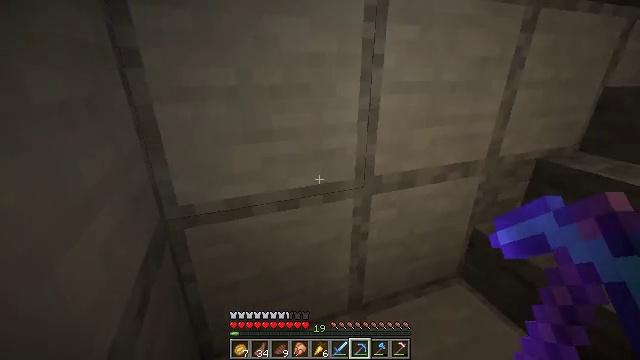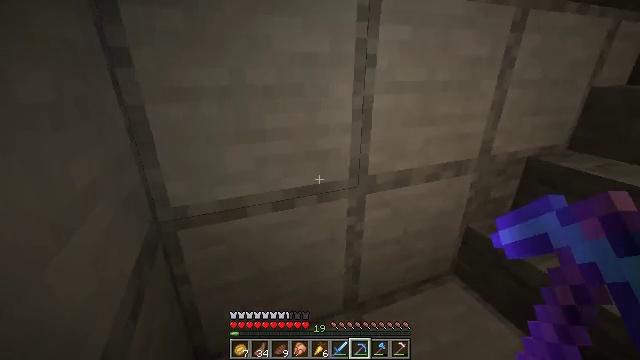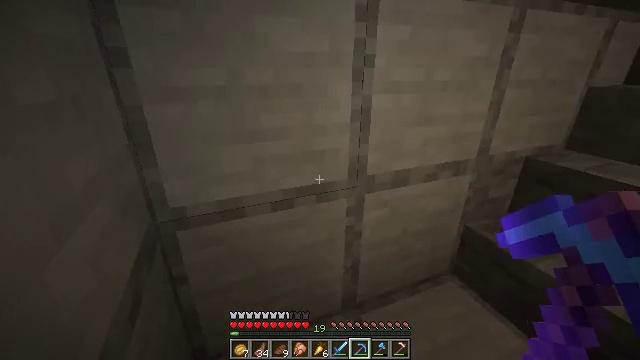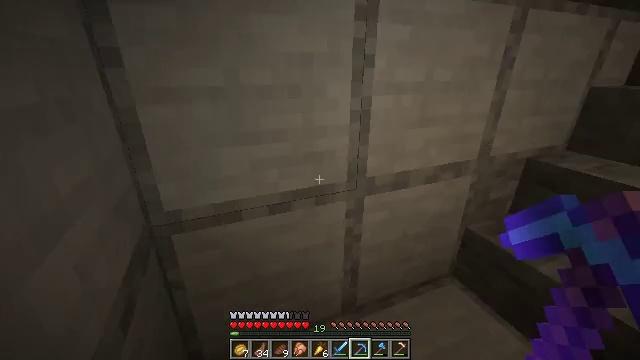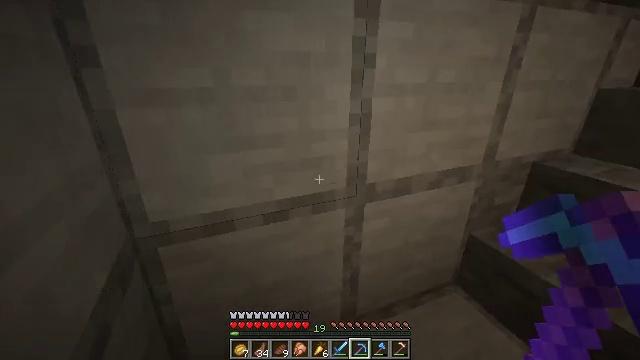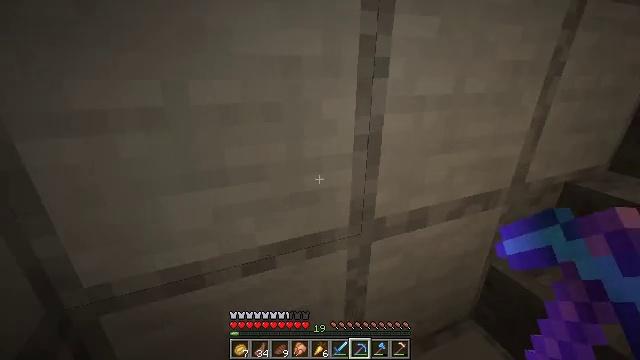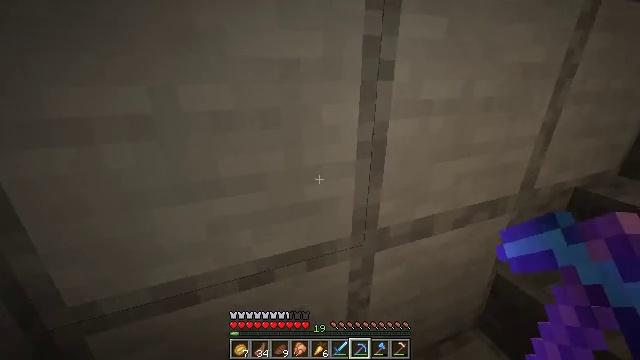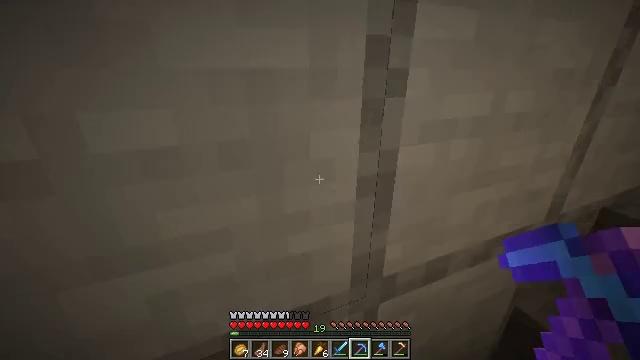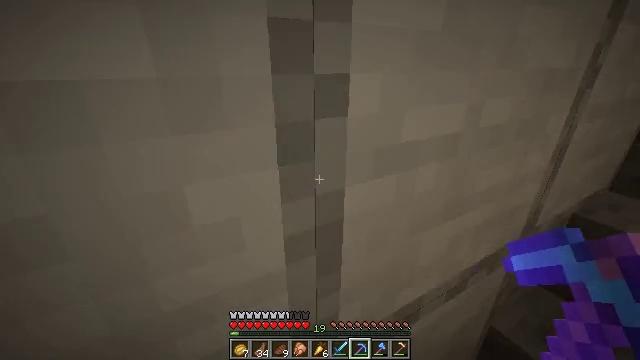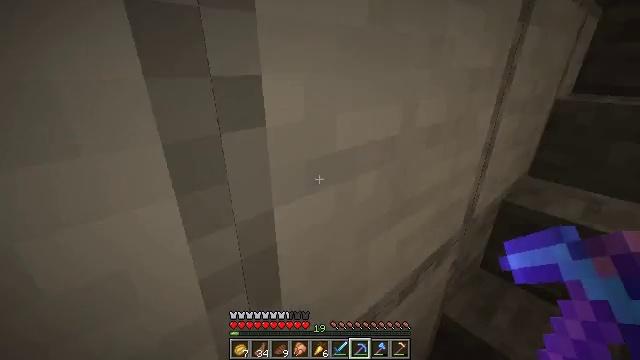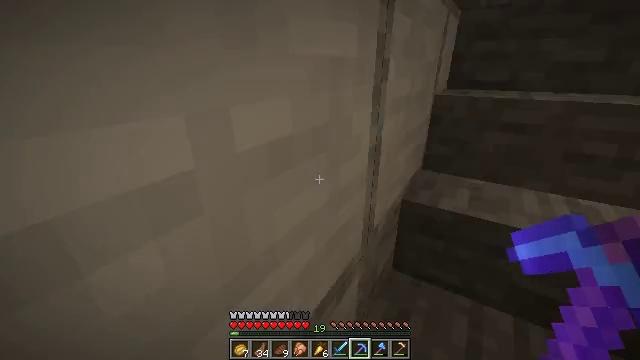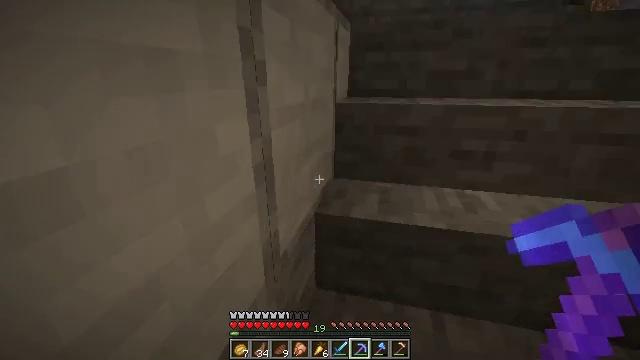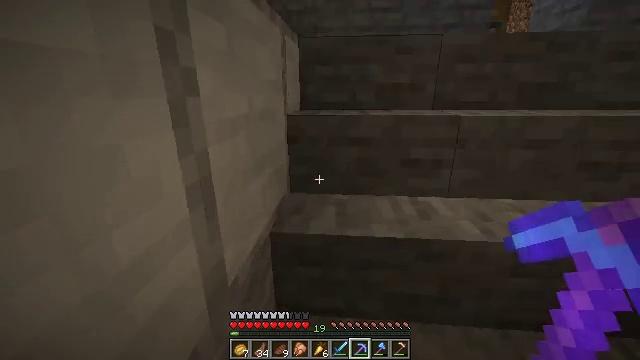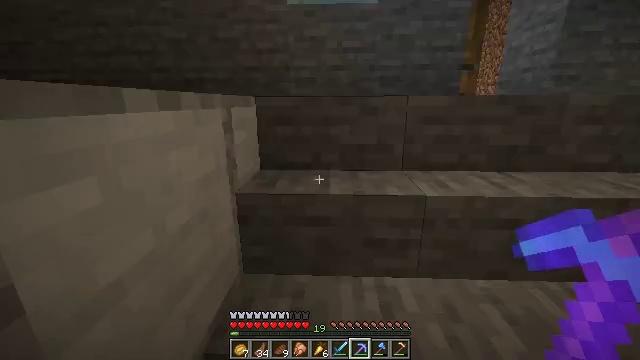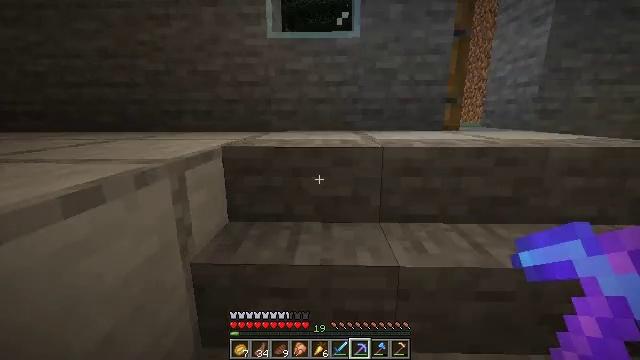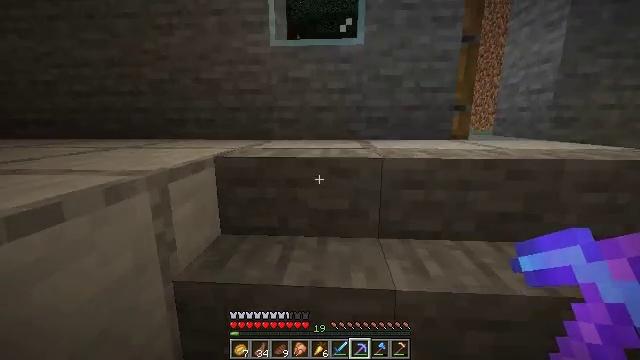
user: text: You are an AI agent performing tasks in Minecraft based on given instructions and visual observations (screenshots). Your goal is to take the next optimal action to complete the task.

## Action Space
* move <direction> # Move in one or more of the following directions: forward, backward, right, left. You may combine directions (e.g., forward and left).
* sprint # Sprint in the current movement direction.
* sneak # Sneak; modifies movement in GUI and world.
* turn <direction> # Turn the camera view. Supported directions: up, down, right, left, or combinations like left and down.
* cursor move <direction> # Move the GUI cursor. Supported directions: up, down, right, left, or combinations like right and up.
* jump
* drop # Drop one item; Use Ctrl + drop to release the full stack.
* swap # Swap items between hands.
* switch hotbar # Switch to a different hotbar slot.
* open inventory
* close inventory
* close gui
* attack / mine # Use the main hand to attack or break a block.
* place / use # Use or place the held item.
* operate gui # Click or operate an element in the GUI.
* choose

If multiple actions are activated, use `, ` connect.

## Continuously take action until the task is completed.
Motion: motion action
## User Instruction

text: Get wheat from the farmland.
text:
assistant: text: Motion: turn right
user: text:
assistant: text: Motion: no_op
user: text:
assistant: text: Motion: move forward
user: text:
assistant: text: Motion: move forward
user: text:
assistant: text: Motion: move forward
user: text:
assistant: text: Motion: move forward
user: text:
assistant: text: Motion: move forward and move right, turn right
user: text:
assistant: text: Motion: move forward and move right, turn right
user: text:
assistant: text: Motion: move forward and move right, turn right
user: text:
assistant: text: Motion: move forward and move right, turn right
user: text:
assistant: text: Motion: move forward and move right, turn right and up
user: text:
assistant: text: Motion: move forward and move right, turn right and up
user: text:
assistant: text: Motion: move forward and move right, turn right and up
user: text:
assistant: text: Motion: move forward and move right, turn right and up
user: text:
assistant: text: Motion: move forward and move right, turn left and up
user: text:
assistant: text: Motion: move forward and move right
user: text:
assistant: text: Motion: move forward and move right
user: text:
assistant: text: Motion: move forward and move right
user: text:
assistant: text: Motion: move forward and move right
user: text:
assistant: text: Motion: move forward and move right, turn left
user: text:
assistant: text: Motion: move forward and move right, turn left
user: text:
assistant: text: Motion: move forward and move right, turn left
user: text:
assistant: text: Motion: move forward and move right, turn left
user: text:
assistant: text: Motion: move forward and move right, turn left
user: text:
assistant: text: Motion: move forward, turn left
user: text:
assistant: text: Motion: move forward, turn left
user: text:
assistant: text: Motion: move forward
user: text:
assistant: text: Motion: move forward
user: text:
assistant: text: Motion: move forward
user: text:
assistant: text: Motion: move forward